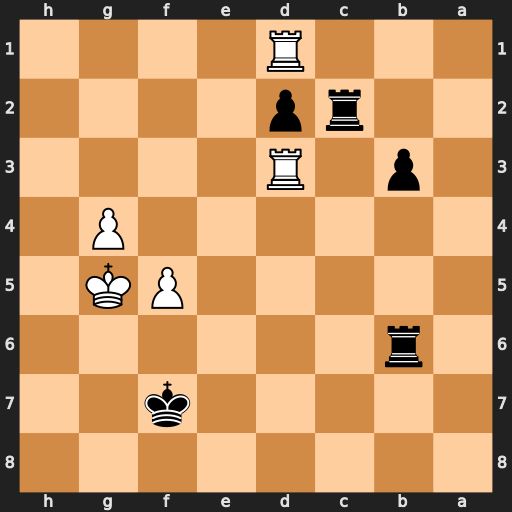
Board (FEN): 8/5k2/1r6/5PK1/6P1/1p1R4/2rp4/3R4
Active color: b
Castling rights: -
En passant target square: -
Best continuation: b2 Rd7+ Ke8